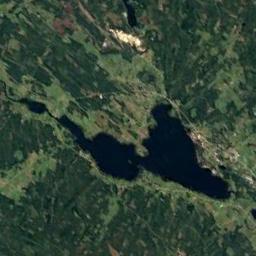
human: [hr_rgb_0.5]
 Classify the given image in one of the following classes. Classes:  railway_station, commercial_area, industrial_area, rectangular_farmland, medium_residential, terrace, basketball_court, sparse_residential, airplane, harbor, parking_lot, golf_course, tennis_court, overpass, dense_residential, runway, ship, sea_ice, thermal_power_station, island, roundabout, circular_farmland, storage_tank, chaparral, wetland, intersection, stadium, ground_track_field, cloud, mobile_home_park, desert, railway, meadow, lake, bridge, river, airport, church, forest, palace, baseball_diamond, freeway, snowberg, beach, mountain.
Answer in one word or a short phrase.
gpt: lake